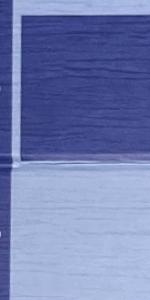
Label: Empty